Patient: sex M, age 54
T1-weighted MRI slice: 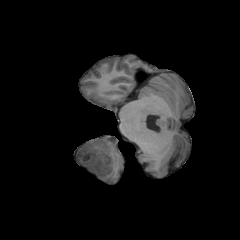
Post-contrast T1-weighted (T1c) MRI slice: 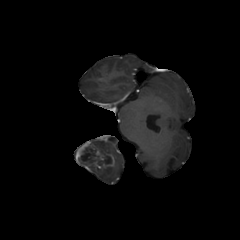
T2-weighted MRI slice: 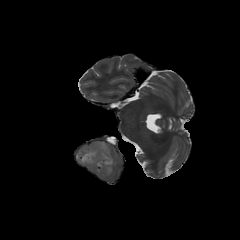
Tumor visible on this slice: yes
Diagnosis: Glioblastoma, IDH-wildtype
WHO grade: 4